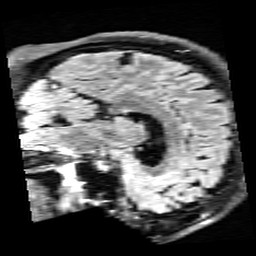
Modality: FLAIR
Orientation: sagittal
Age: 61
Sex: female
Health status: healthy
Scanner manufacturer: siemens
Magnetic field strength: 3 T
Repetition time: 9 s
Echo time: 0.088 s